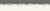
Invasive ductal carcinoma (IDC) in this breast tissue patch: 0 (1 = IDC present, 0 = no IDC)